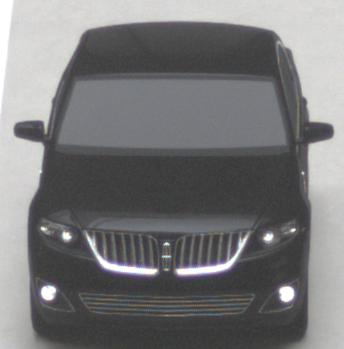
Make: Lincoln
Model: MKS
Detailed model: -
Model produced from: 2008
Model produced until: 2011
Doors: 4
Color: black
Road condition: dry road
Daytime: midday
Contrast: medium contrast